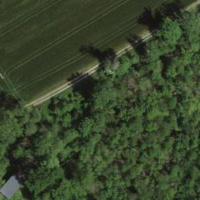
EUNIS habitat code: 52
Species observed at this site:
Phylloscopus trochilus